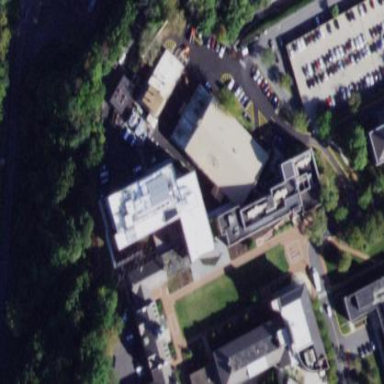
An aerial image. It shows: College building.